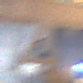
Verkehrszeichen: Arbeitsstelle
Umgebung: Outdoor, Urban
Tageszeit: Night
Wetter: Overcast
Licht: Artificial
Jahreszeit: Winter
Kontrast: MediumContrast